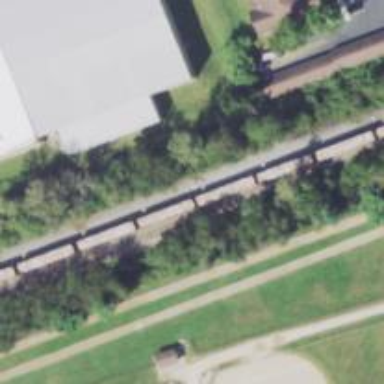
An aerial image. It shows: Railway siding with rails.